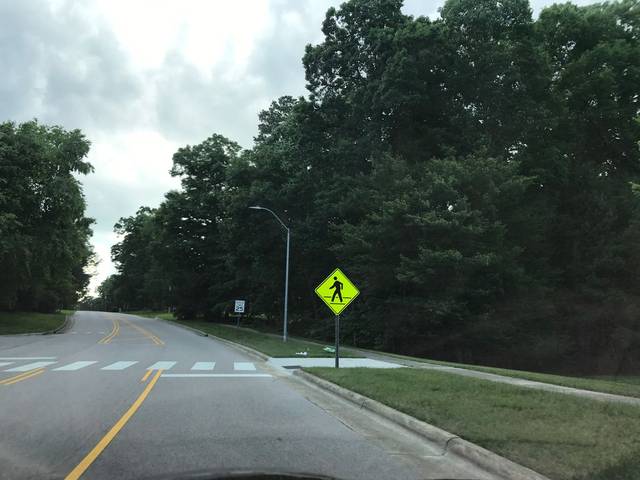
Region: United States
Coordinates: 35.785, -78.519